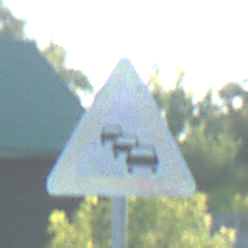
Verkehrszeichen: Stau
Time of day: MorningAfternoon
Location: Outdoor (Nature)
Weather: Clear
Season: NotSpecified
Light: Natural